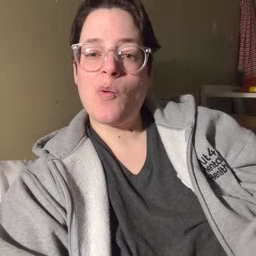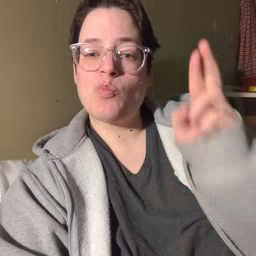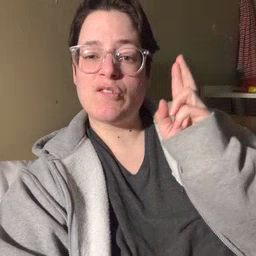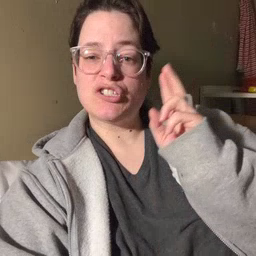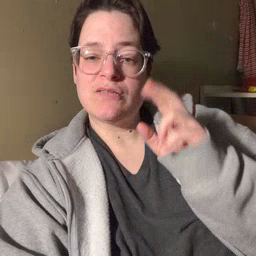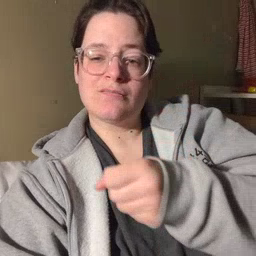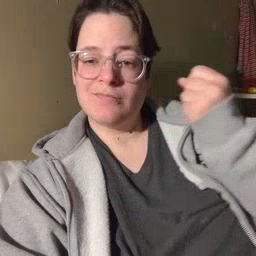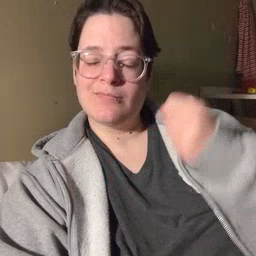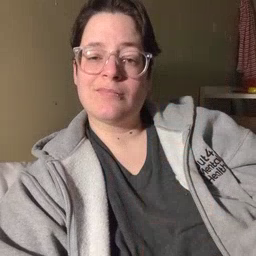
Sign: refrigerator